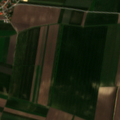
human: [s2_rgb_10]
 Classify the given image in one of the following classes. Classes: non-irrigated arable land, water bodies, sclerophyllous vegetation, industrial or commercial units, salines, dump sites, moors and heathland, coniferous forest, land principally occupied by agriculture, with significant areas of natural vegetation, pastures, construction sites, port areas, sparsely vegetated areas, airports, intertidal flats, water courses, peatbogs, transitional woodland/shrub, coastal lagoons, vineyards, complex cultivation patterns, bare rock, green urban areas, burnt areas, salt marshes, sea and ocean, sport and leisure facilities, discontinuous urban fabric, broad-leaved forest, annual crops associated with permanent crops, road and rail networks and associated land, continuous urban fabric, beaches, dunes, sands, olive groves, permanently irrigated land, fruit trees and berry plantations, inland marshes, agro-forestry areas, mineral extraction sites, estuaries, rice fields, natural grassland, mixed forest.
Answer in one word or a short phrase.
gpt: discontinuous urban fabric, non-irrigated arable land